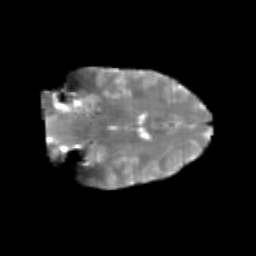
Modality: T2w
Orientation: coronal
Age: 32
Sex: female
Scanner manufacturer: siemens
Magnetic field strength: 3 T
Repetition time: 1.8 s
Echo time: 0.07 s